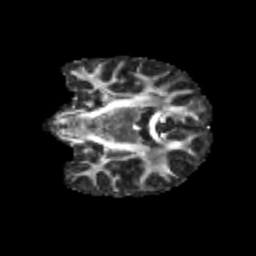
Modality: FA
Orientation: coronal
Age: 12
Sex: female
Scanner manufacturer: siemens
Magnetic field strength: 3 T
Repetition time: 3.8 s
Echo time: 0.07 s